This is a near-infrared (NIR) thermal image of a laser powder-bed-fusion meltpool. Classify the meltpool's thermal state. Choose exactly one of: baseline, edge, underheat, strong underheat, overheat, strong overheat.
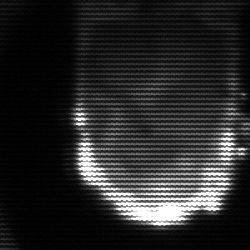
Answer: baseline